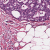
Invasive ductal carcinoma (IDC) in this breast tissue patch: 0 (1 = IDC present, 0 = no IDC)